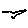
Label: bird